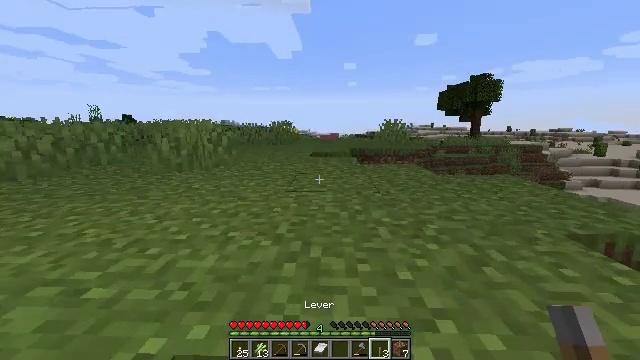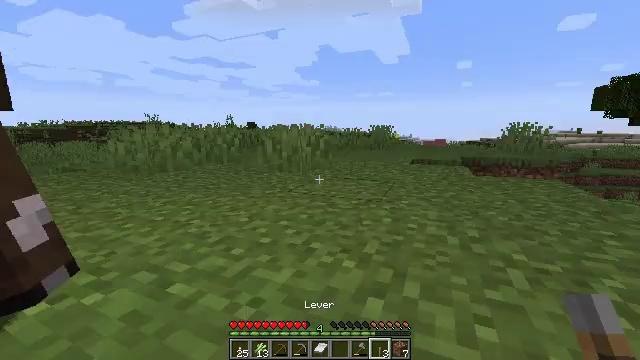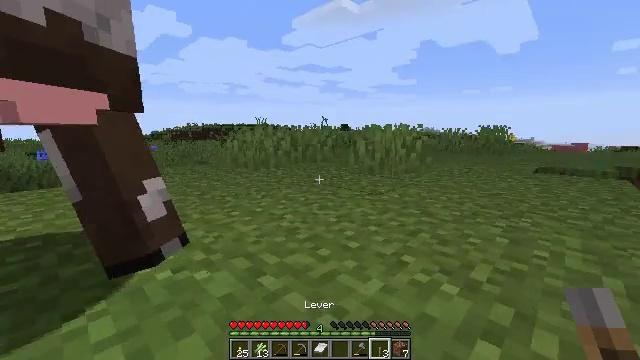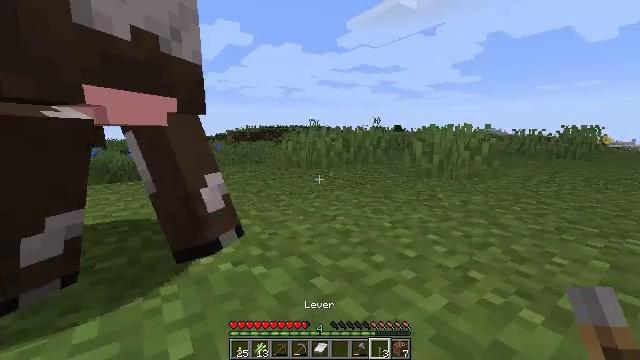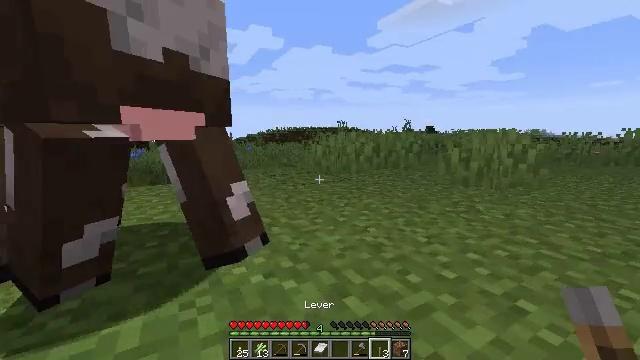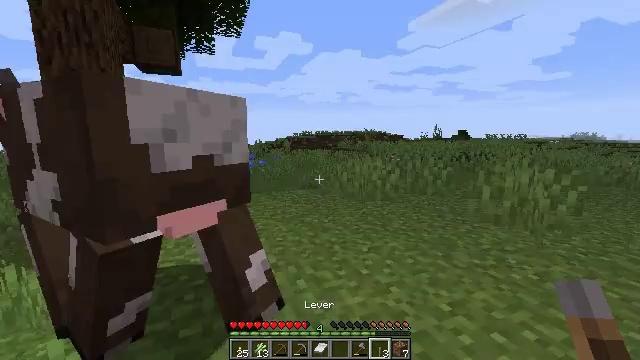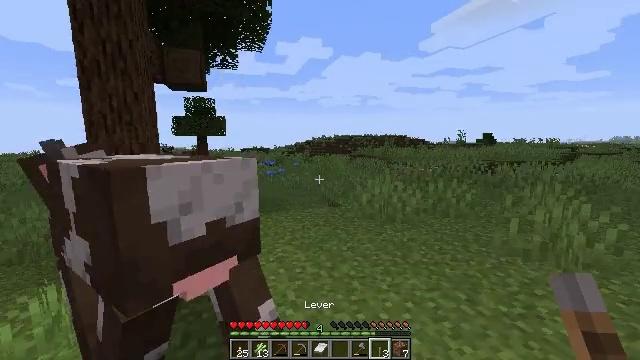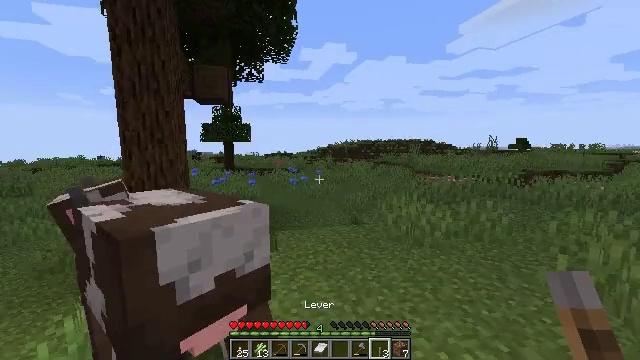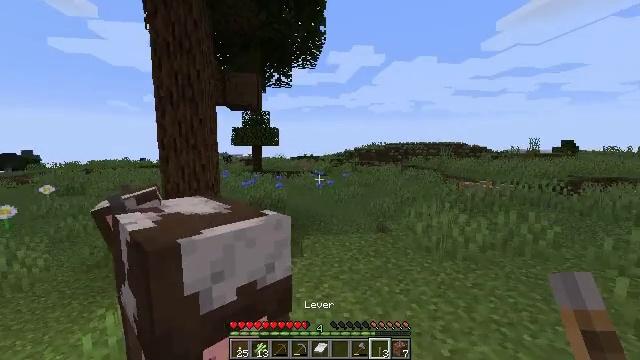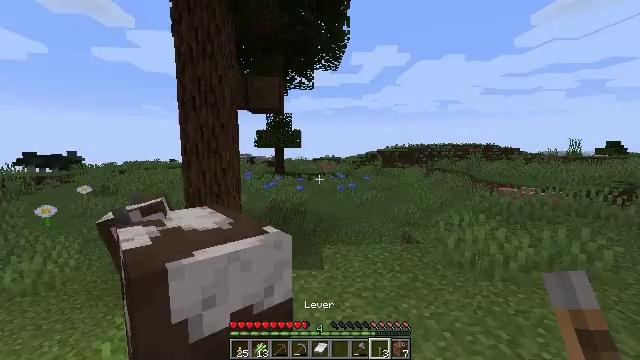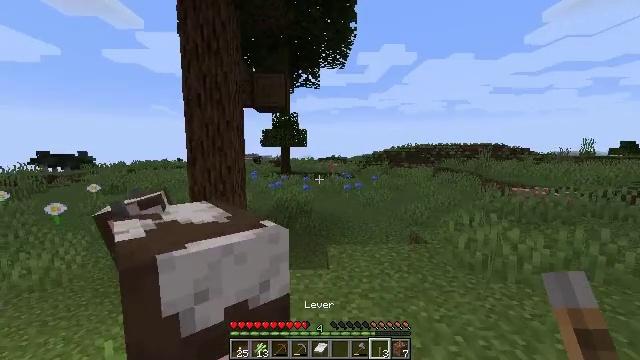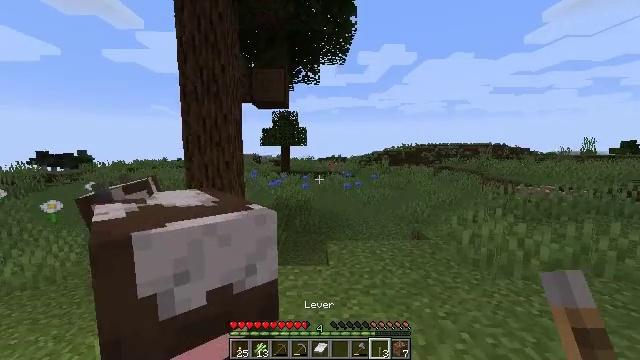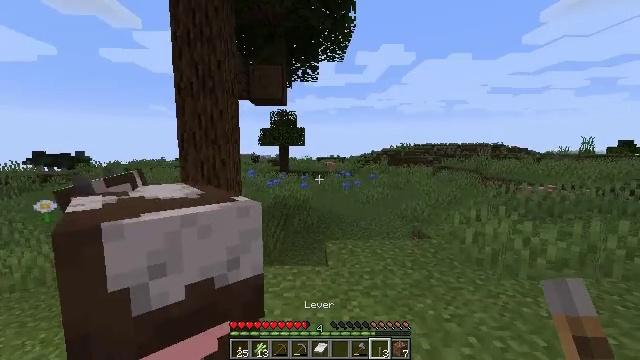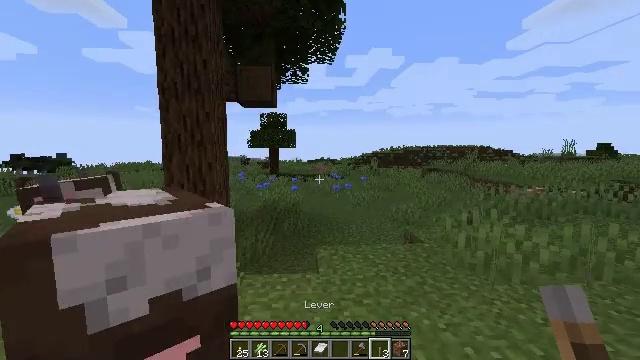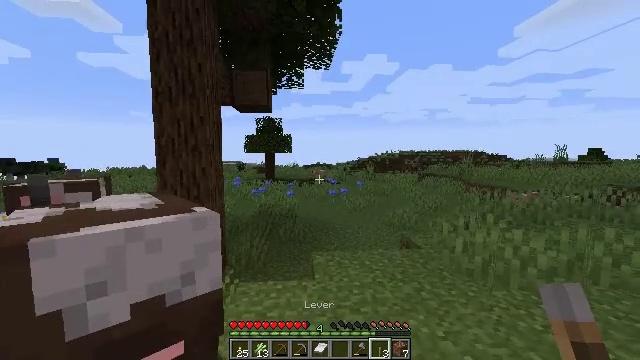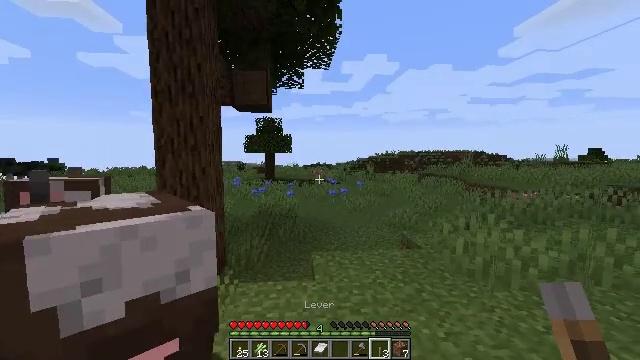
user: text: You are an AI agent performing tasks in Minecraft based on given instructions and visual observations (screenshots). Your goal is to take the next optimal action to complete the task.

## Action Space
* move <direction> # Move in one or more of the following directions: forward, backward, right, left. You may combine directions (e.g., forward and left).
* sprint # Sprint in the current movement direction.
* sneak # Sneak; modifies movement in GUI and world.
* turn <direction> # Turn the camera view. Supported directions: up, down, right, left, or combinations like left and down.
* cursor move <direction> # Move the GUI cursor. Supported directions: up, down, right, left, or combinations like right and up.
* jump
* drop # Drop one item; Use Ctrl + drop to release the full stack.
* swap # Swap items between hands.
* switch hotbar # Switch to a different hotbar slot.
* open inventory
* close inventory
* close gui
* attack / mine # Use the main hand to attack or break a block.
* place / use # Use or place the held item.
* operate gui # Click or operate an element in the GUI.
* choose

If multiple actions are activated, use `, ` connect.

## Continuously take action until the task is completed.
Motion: motion action
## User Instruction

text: Combat the cow.
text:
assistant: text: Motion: move forward, turn left and up
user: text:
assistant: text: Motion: move forward, turn left
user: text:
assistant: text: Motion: move forward, turn left
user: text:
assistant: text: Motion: move forward, turn left, jump
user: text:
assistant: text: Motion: move forward, turn left, jump
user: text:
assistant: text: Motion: move forward, turn left, jump
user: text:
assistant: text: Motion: move forward, turn left, jump
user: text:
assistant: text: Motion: move forward, turn left, jump
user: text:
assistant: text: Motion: move forward, turn left
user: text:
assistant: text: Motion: turn left
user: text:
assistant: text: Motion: no_op
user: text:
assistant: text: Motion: no_op
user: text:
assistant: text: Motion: turn right
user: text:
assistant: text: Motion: turn up
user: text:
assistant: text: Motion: no_op
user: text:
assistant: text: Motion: no_op
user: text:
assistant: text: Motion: move forward
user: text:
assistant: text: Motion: move forward, turn left
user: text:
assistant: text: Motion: move forward, turn left
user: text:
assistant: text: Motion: move forward, turn left and down
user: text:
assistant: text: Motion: move forward, turn left
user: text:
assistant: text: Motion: turn left
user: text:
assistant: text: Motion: turn left and down
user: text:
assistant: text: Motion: turn left and down
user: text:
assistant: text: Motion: no_op
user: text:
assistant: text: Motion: turn right and down
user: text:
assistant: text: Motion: turn right and down
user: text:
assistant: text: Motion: turn right and down
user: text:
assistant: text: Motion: turn down
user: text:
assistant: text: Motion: turn down